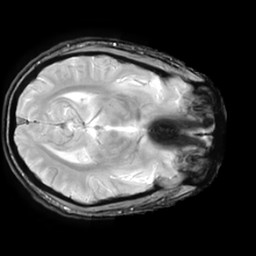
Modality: T2starw
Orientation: axial
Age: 32
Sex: male
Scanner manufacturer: ge
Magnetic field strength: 3 T
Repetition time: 0.65 s
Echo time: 0.02 s